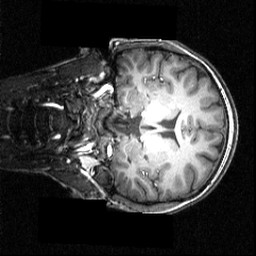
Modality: T1w
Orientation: coronal
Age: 23
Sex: female
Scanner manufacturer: siemens
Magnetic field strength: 3.951 T
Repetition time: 1.5 s
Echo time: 0.00335 s